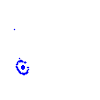
Particle: kaon